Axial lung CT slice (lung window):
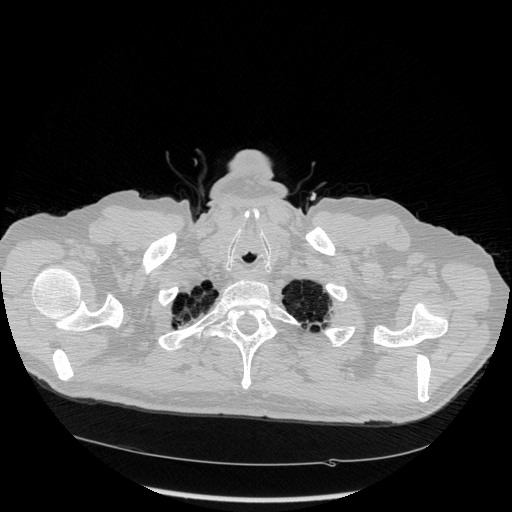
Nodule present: no